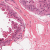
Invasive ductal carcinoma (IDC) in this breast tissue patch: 0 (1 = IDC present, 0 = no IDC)